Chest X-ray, PA view. Patient: 26 years old, sex M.
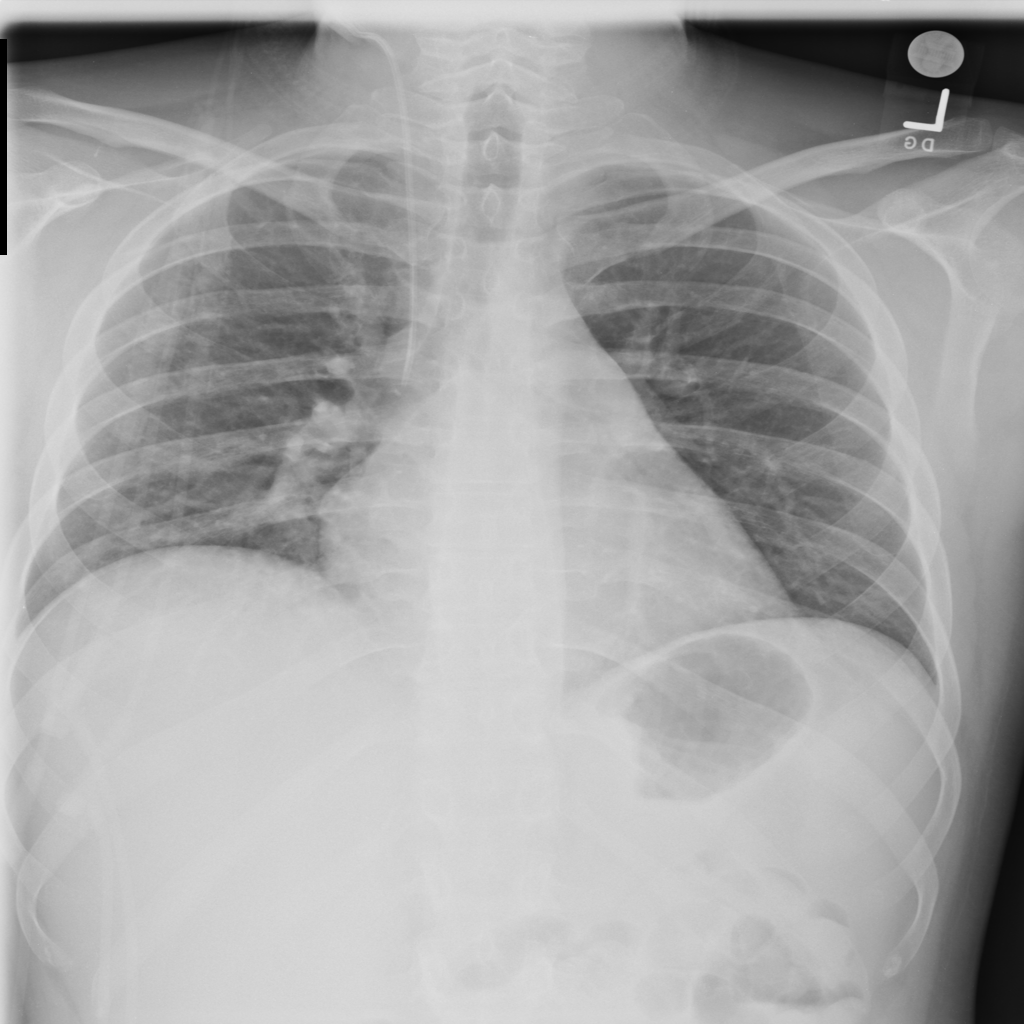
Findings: Atelectasis